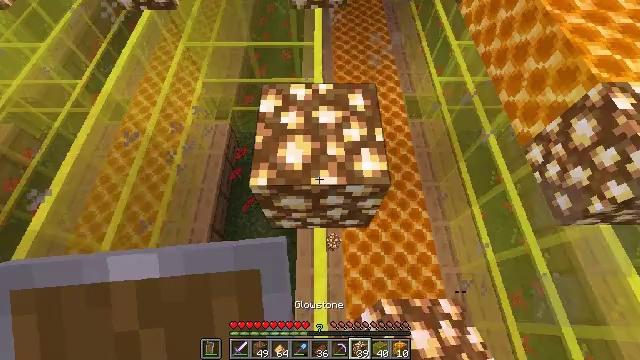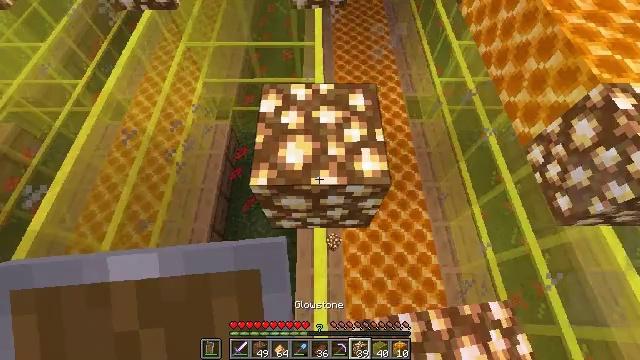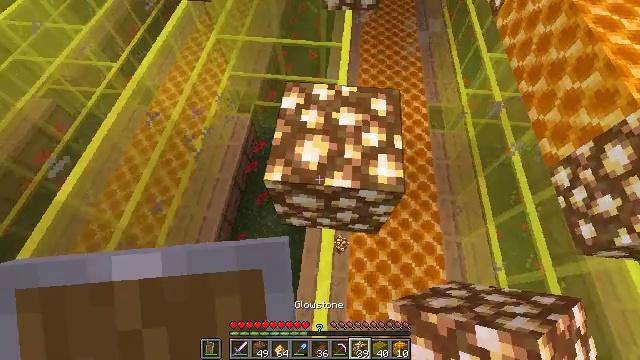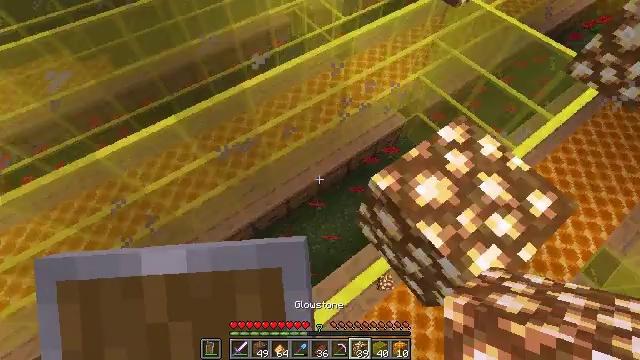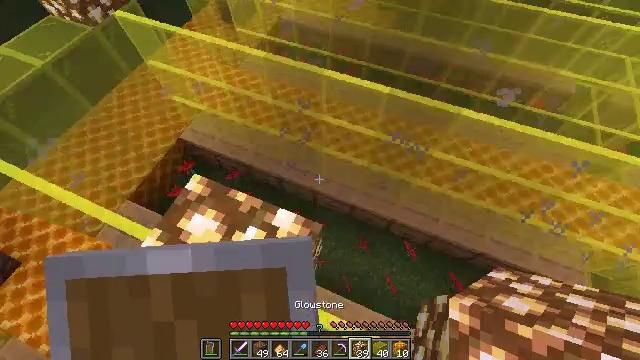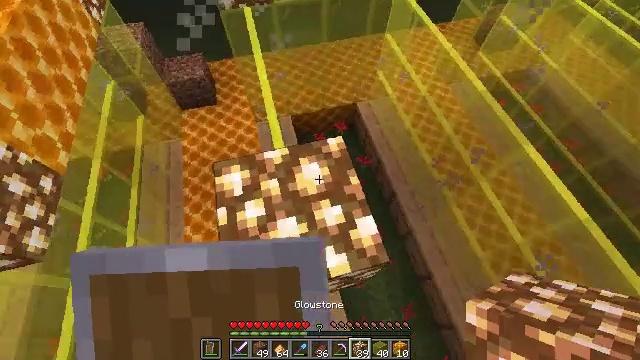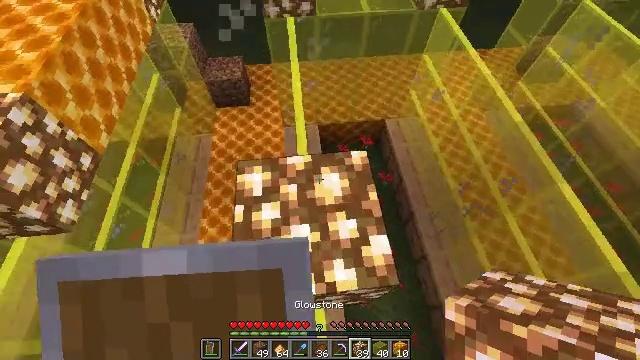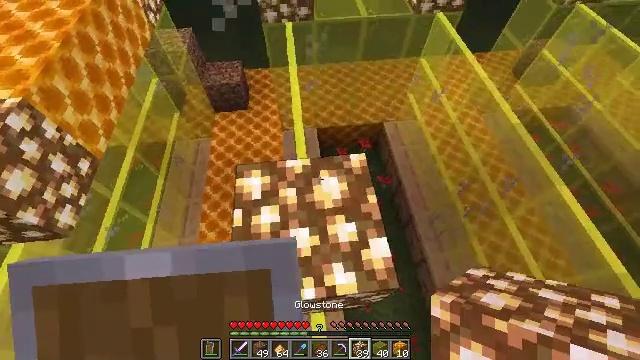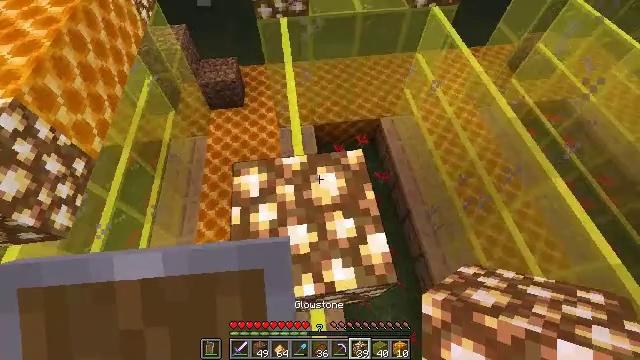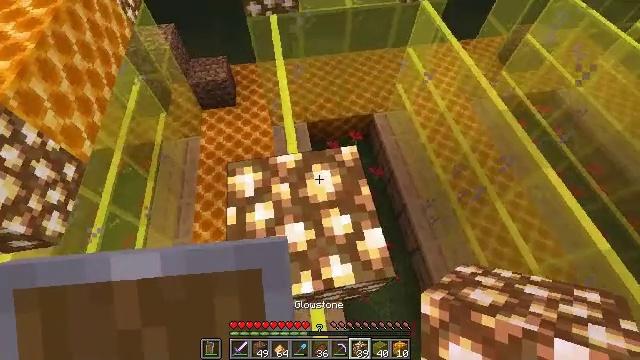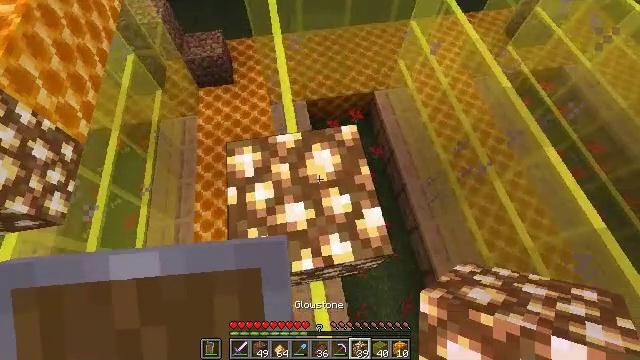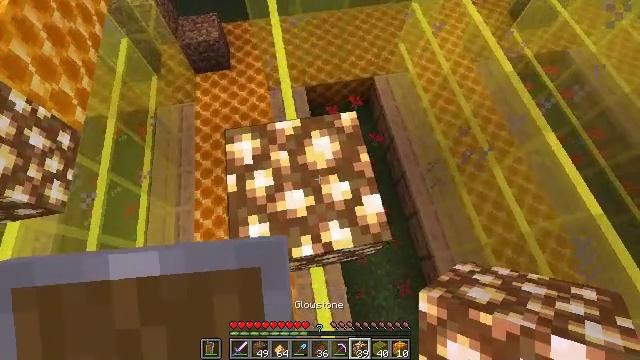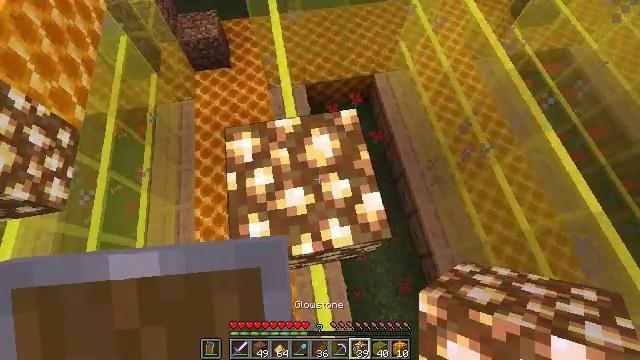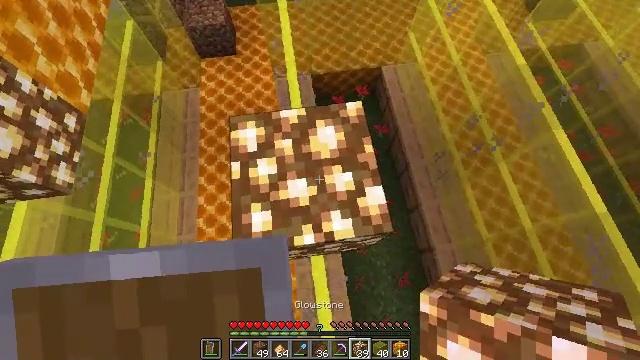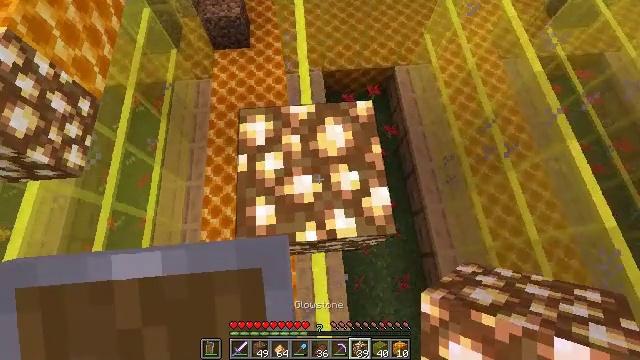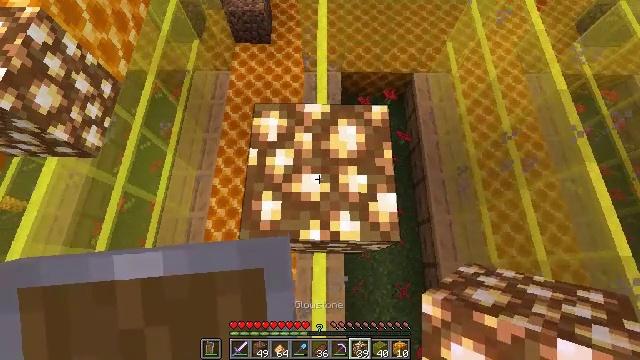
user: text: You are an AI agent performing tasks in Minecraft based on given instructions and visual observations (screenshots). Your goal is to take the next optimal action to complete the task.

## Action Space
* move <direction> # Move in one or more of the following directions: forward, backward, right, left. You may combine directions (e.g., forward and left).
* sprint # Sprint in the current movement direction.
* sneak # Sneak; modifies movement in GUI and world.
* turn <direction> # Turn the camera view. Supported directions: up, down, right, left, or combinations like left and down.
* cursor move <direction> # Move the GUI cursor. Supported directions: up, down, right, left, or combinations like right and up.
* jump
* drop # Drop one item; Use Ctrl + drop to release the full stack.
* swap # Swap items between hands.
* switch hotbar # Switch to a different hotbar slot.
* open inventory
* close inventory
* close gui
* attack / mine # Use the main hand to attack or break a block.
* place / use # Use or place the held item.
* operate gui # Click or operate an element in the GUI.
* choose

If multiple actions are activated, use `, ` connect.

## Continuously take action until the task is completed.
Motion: motion action
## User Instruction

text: Destroy the glowstone to harvest components.
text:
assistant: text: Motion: no_op
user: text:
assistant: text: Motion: turn left
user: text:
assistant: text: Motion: turn left
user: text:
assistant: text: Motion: turn left
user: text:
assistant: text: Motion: turn left
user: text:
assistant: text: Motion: turn left and up
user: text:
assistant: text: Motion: no_op
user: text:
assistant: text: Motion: turn right
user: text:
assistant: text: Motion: turn right
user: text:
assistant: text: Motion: turn down
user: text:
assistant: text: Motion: turn down
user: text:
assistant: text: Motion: no_op
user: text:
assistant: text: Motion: turn left and down
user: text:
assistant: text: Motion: turn left
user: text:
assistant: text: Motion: turn left
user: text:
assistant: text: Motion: no_op
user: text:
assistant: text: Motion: no_op
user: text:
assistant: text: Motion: no_op
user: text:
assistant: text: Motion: no_op
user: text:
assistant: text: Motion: no_op
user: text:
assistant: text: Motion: no_op
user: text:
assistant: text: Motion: no_op
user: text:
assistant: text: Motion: no_op
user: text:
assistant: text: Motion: no_op
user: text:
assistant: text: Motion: no_op
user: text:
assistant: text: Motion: attack / mine
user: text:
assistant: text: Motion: attack / mine
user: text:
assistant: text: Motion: attack / mine
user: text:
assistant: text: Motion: attack / mine
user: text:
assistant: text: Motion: attack / mine